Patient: sex M, age 76
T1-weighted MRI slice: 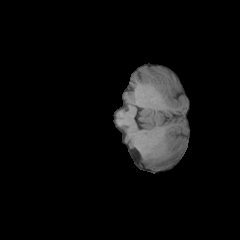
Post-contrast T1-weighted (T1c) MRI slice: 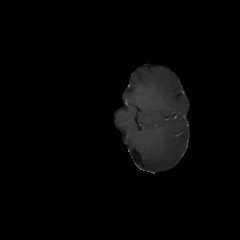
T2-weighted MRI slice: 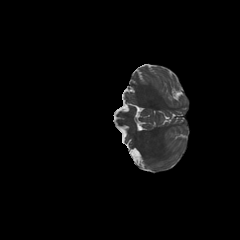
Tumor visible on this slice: no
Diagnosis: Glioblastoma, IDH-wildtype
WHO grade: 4